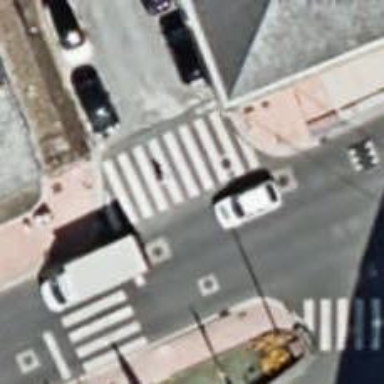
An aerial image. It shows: Uncontrolled crossing on the road.